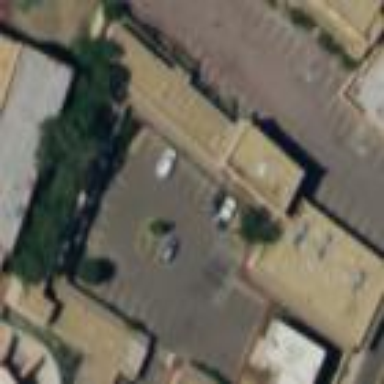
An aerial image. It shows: Building that is motel.